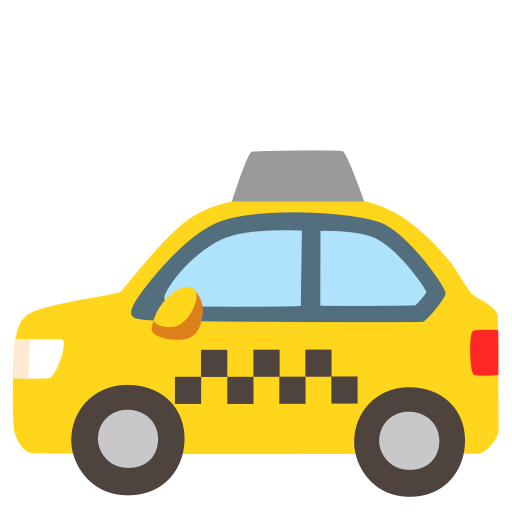
Emoji: 🚕